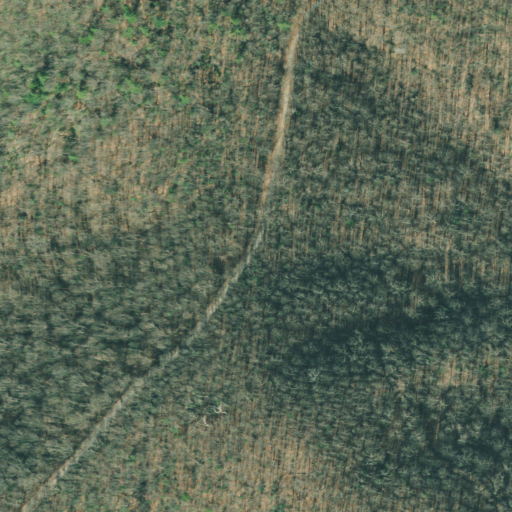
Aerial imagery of gap in Georgia named Rich Cove Gap containing deciduous forest, open development, and mixed forest